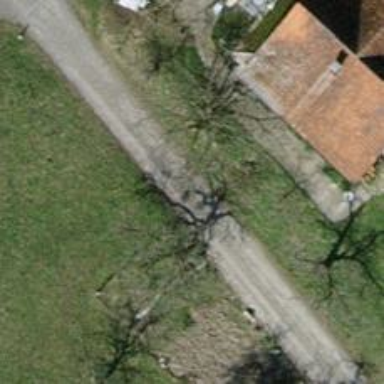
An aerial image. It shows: Residential road with pebblestone surface. There is no sidewalk along the road.